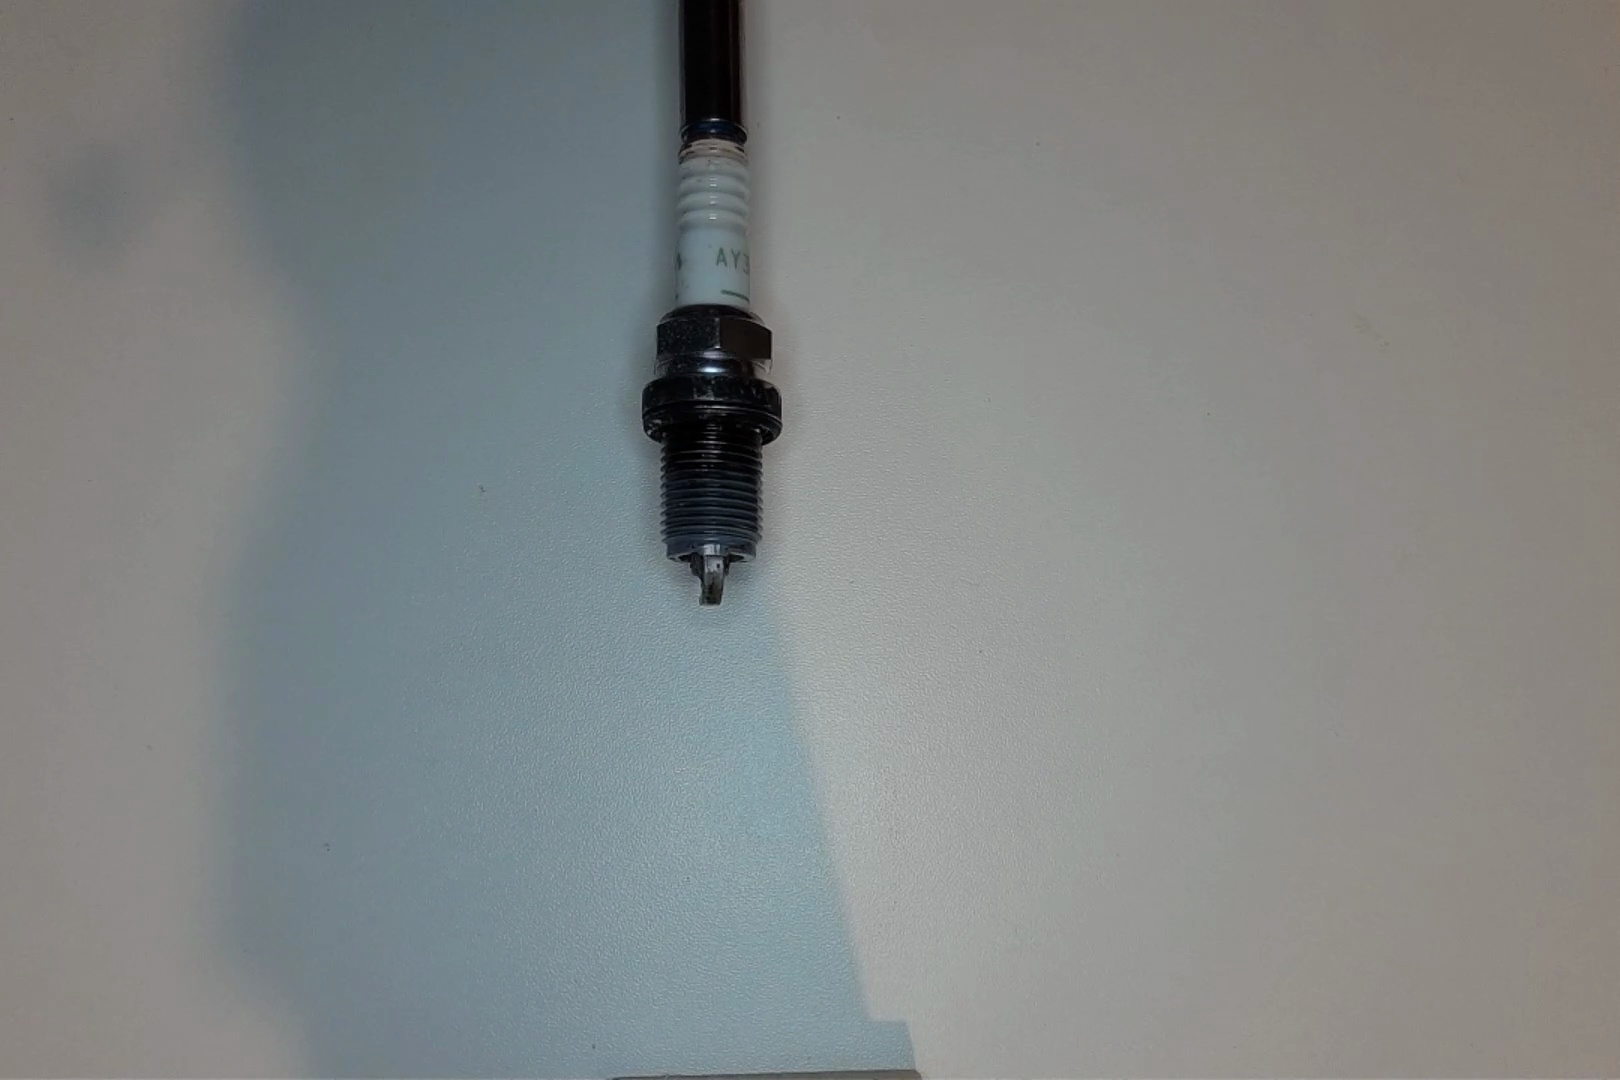
Label: anomaly